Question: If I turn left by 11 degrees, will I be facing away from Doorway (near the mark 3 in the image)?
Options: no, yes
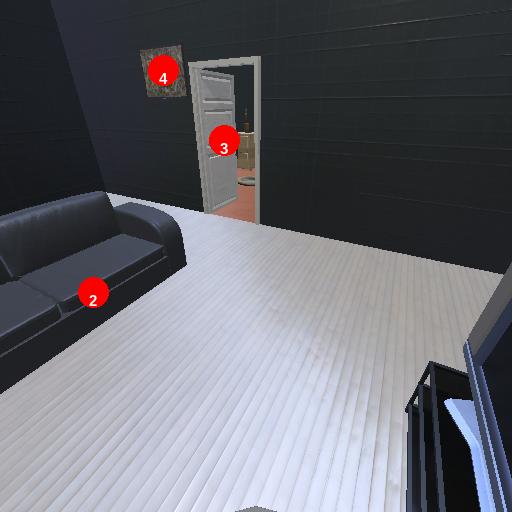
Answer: no